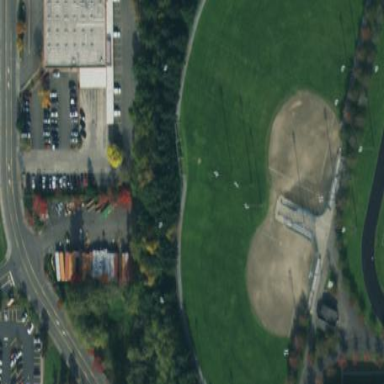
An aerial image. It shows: Baseball pitch for leisure land activities.